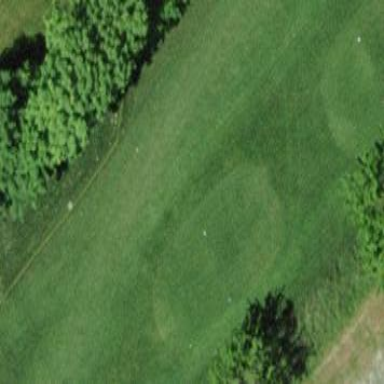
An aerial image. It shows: Golf tee.